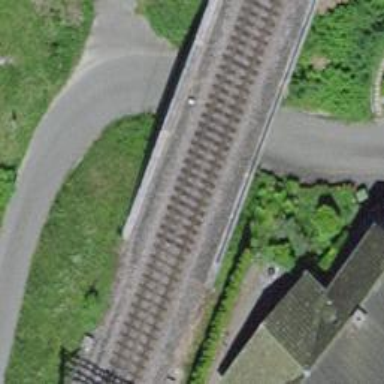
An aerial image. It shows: Single-track railway with electrified contact lines.